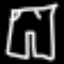
Label: pants